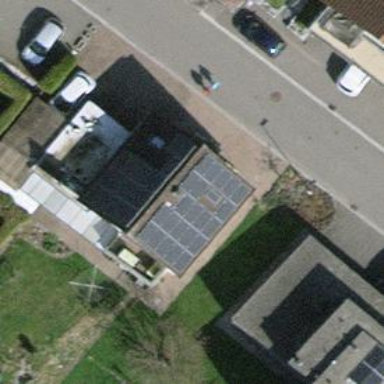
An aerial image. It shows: Detached building.